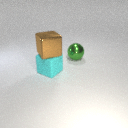
large green metal sphere to the right of large cyan rubber cube